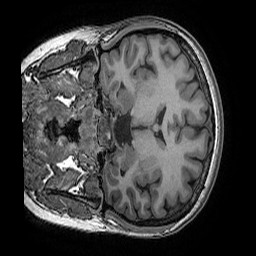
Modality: T1w
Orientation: coronal
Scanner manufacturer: ge
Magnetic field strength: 3 T
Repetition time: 0.008184 s
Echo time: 0.003192 s